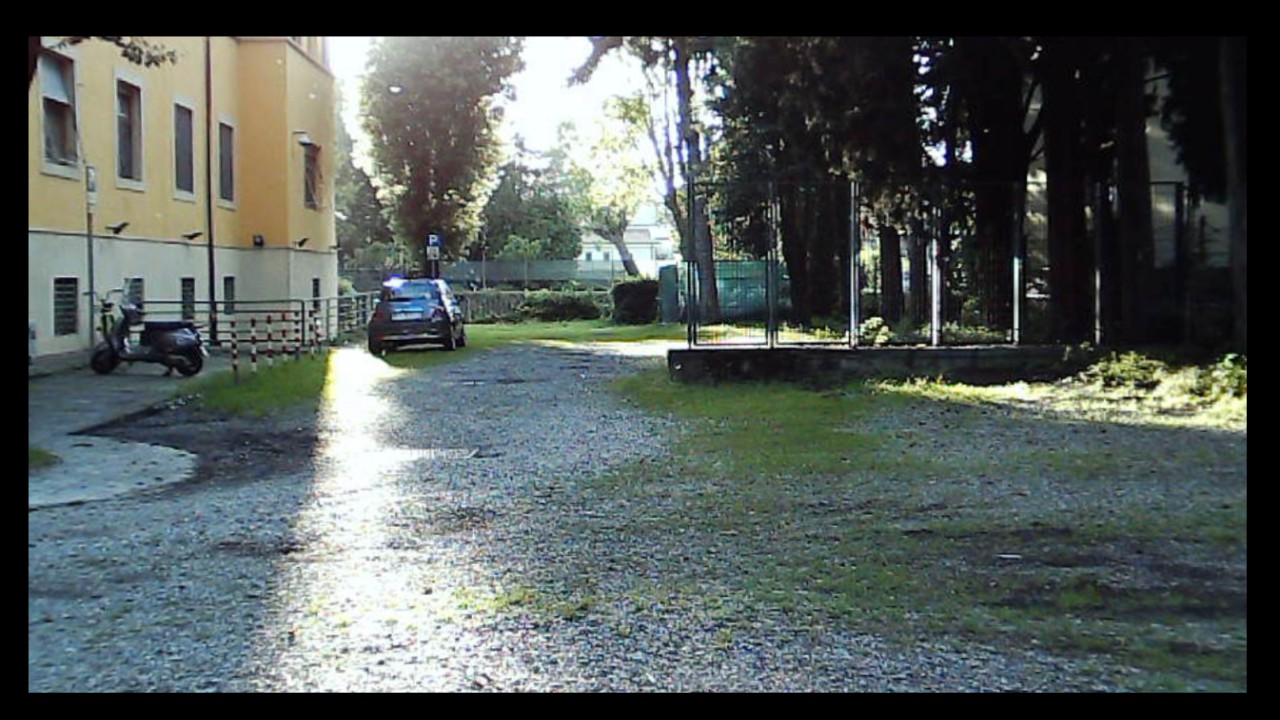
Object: Betafpv air75